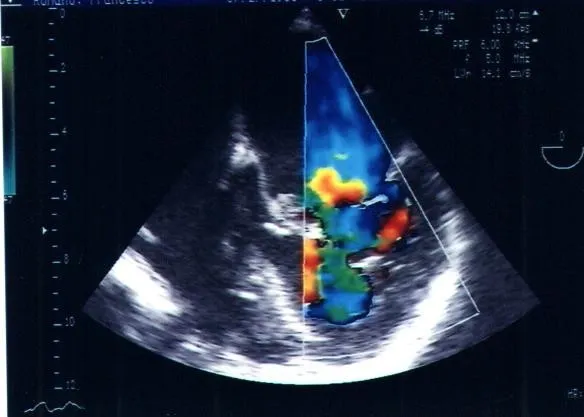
The transthoracic echocardiogram (TTE) showed left ventricular enlargment, atrial dilatation, moderate/severe mitral regurgitation and moderate aortic regurgitation mitral valve masses were suspected.
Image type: radiology (ultrasound)